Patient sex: M
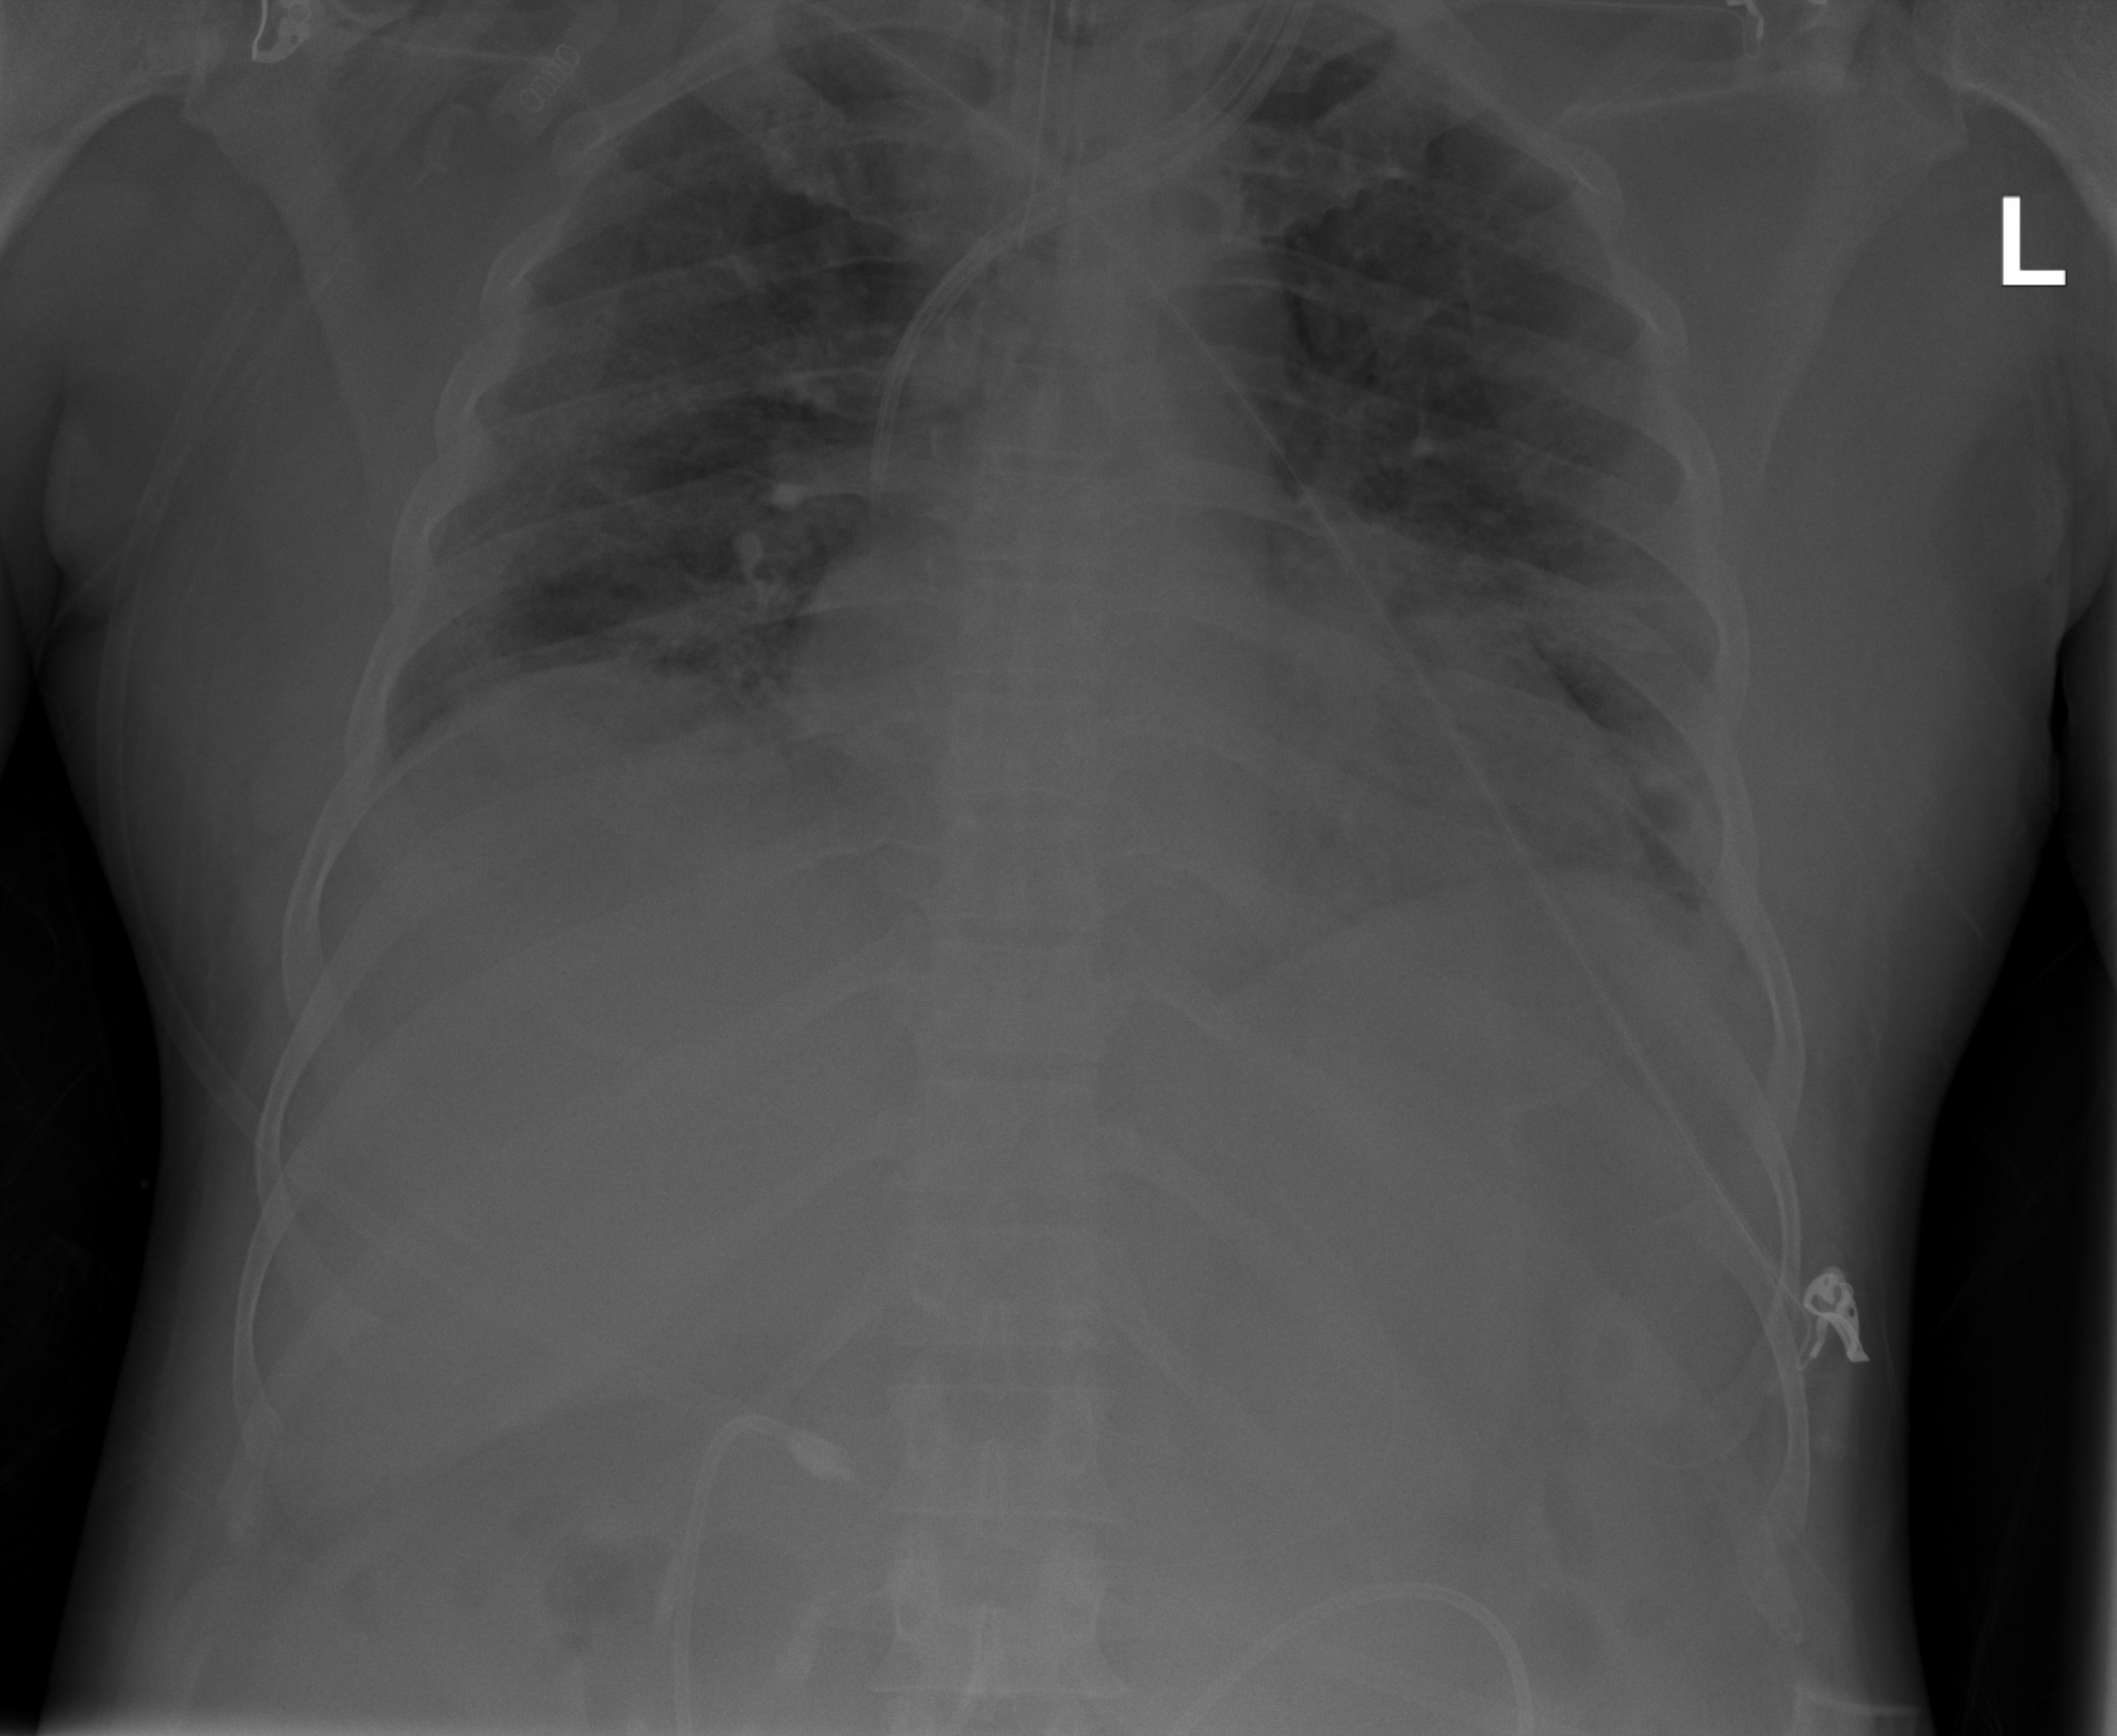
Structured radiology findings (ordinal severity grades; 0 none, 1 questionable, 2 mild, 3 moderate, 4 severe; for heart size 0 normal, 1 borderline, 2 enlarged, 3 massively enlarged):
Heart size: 2
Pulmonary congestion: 1
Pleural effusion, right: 0
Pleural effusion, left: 1
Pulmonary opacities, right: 3
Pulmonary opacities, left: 2
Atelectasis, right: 2
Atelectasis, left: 0